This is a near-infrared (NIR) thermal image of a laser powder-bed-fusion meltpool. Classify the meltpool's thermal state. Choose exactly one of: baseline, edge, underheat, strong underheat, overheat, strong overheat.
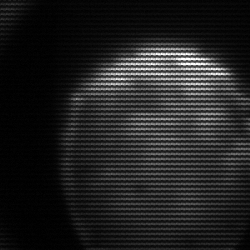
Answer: edge